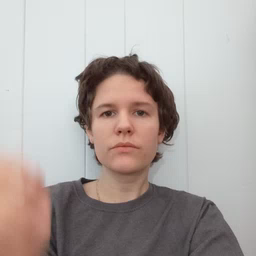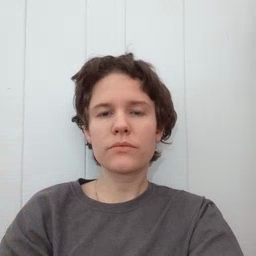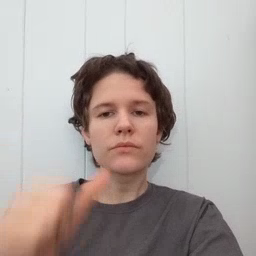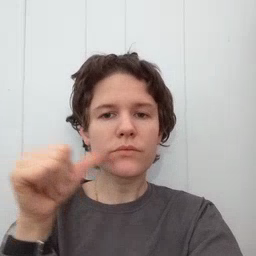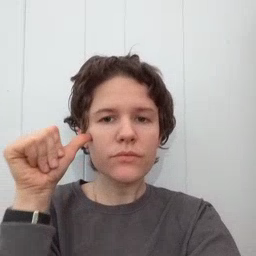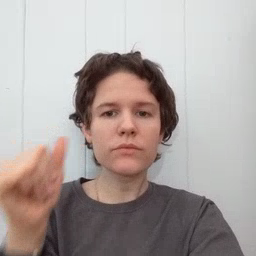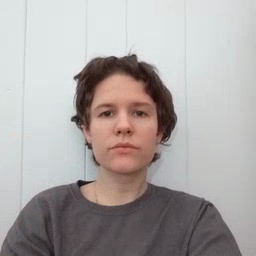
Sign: yesterday